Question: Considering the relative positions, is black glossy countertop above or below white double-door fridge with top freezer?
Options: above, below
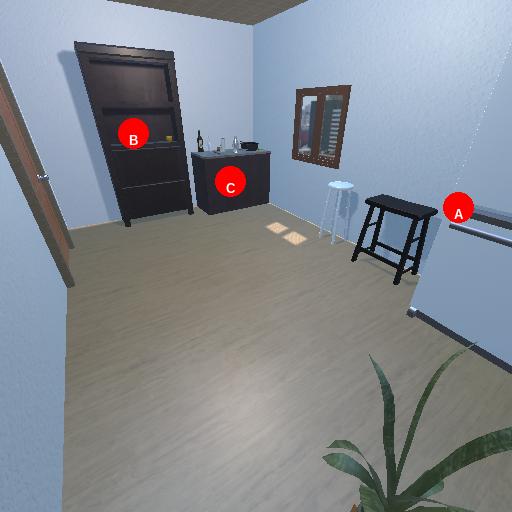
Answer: above